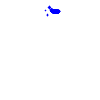
Particle: electron